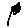
Label: flower